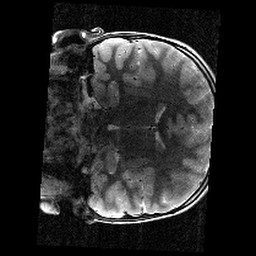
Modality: T2w
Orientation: coronal
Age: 11
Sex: male
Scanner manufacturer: siemens
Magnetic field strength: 3 T
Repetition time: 9.23 s
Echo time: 0.067 s